Question:
I am running Ubuntu 14.10 and MySQL Workbench v6.2.3-1ubu1404-amd64 (it's last stable) and I am having issue with columns not displaying correctly (completely) - just blank space instead.
Is anybody experiencing the same problem? How to solve this?
Also experiencing issue in opensuse 13.2. It worked in opensuse 13.1.
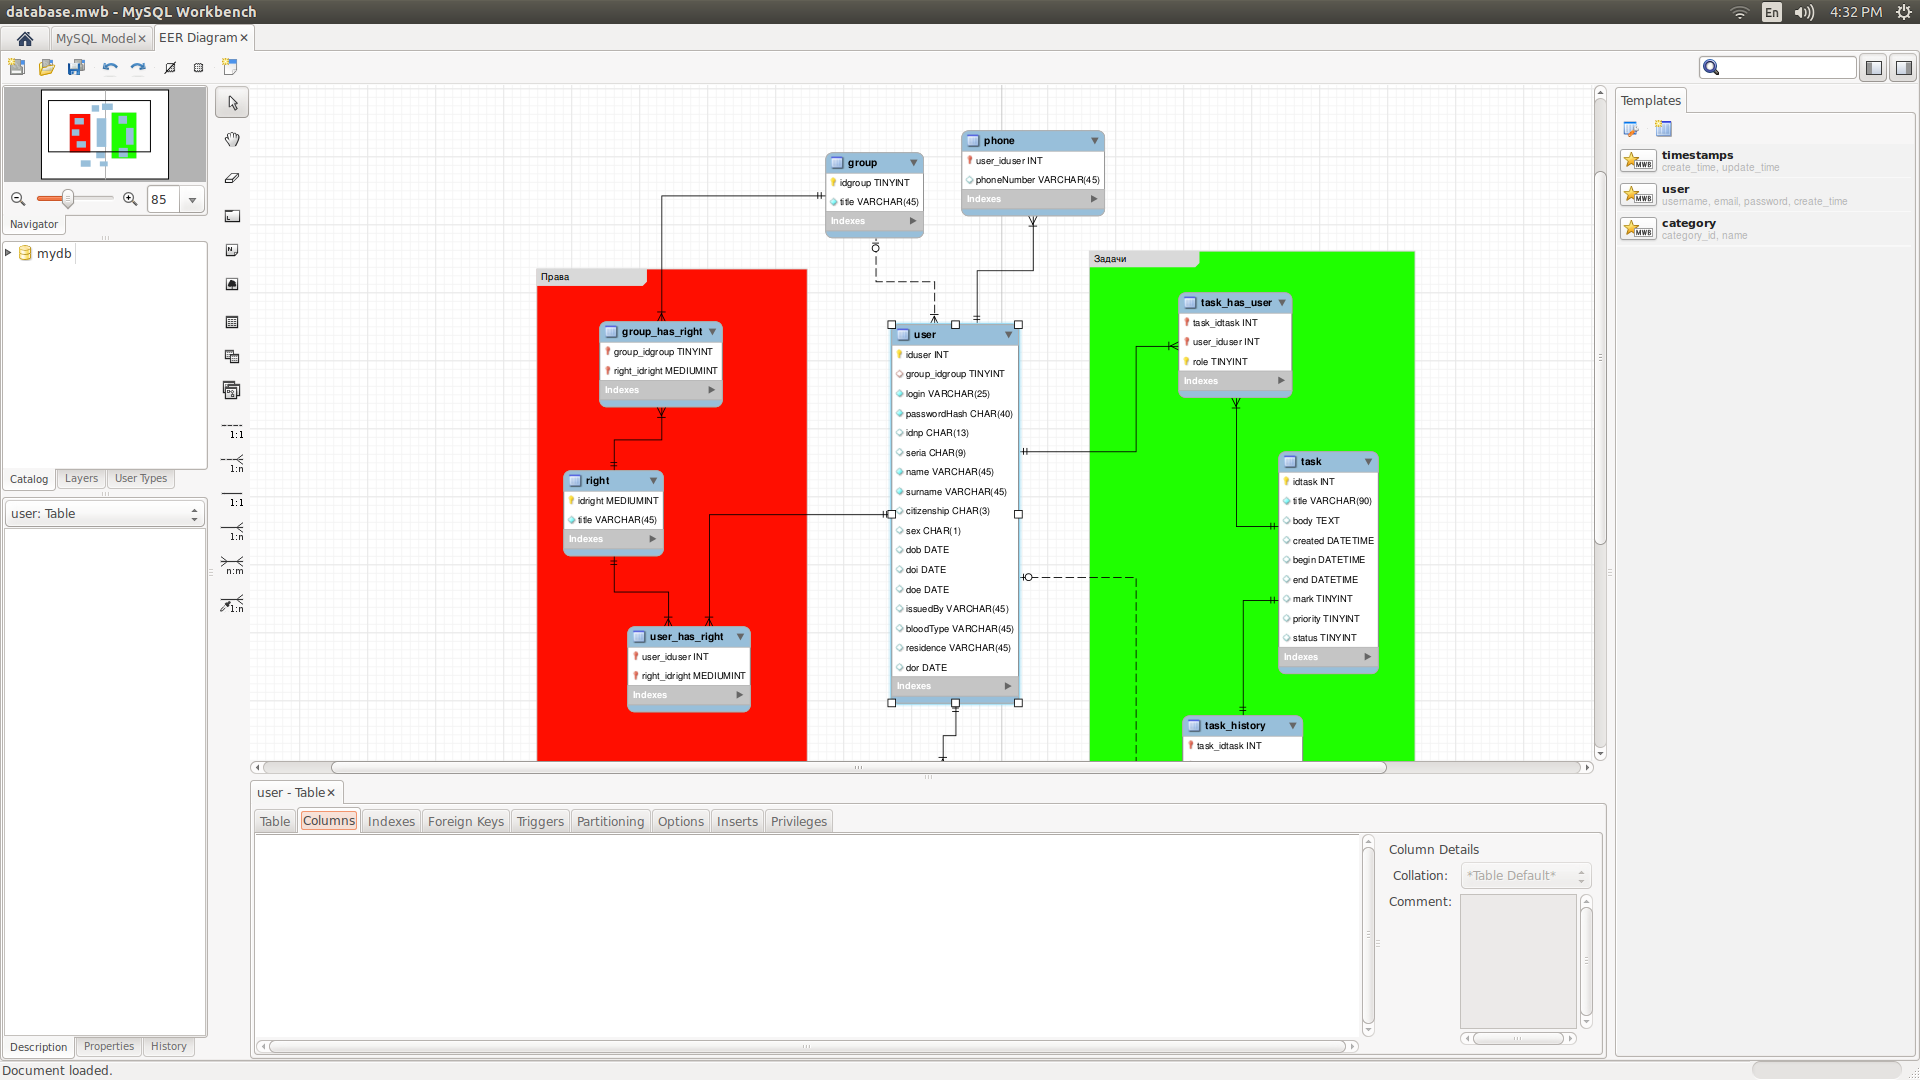
Answer: I can confirm the behavior you are seeing. It doesn't work on Ubuntu 14.10 and works On Ubuntu 14.04. I use 'mysql-workbench' on Debian Wheezy with the expected behavior. So your question caught my attention because it appeared to be a bug.
I ran it from the command line to see what was on the console. When using the with a sample model I was greeted with a blank pane where columns and their attributes should be listed. The console shows these unexpected assertions:
> (mysql-workbench-bin:52041): GLib-GObject-WARNING **: attempting to add an interface (GtkTreeDragDest) to class (gtkmm__CustomObject_16ListModelWrapper) after class_init(mysql-workbench-bin:52041): GLib-GObject-WARNING **: attempting to add an interface (GtkTreeDragSource) to class (gtkmm__CustomObject_16ListModelWrapper) after class_init(mysql-workbench-bin:52041): Gtk-CRITICAL **: IA__gtk_tree_view_set_model: assertion 'model == NULL || GTK_IS_TREE_MODEL (model)' failed
There were far more errors but I have cut the list short. These assertions suggest to me that there is a bug while creating the window pane where the column data. It isn't just the column data where this happens but on a majority of the panes at the bottom.
I work on an open source project that also had issues with Ubuntu 14.10 and it also involved Glib assertions appearing where they didn't occur before. The Glib developers have begun adding more assertions to their code to identify software bugs. It is possible that something similar applies here. In the case of the project I maintain the assertions were indicative of a problem in our project code and the newer versions of Glib made our code fail.
With that in mind I looked on the Ubuntu launchpad site. There is this <URL>. I believe it is related to what you are seeing. I also observed there are nearly 3 dozen people at this time that have reported a problem. You could create an account and add yourself to the list of people experiencing a problem.
There is good news and bad news. The MySQL workbench developers have <URL> the problem in their latest builds. The MySQL bug report link has this to say:
> Posted by developer:Fixed as of the upcoming MySQL Workbench 6.2.4 release, and here's the changelog entry:On Linux, the query result view did not populate with libglib version 2.42
and above.
Unfortunately Ubuntu doesn't have a patch or work around in their official repositories . I think you have a few options:
- - -